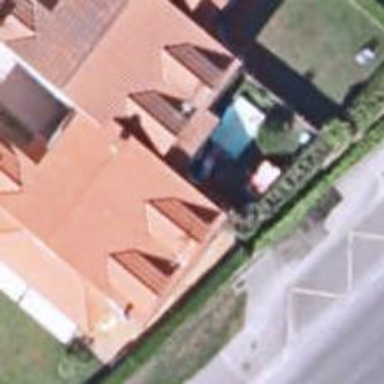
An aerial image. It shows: Simple house.